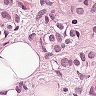
Metastatic tissue present: yes